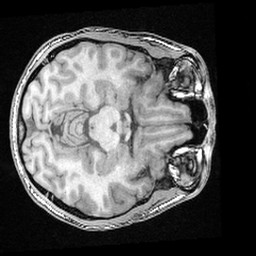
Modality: T1w
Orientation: axial
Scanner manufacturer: ge
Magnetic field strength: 3 T
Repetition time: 0.008572 s
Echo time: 0.003384 s